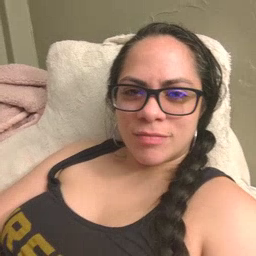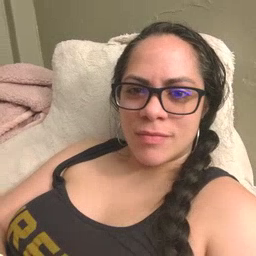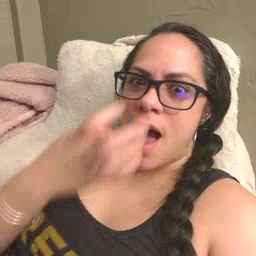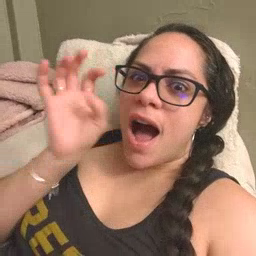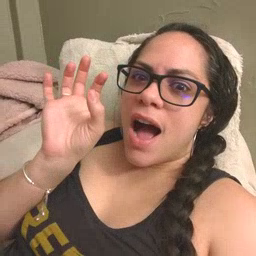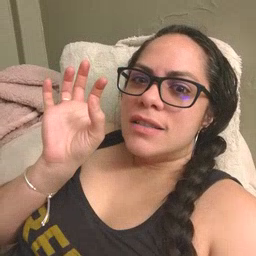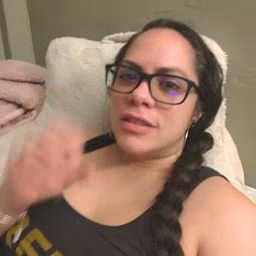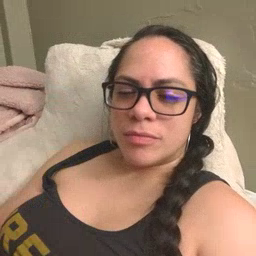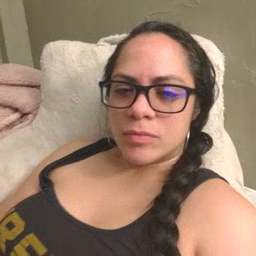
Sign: hot